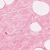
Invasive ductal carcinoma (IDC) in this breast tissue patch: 0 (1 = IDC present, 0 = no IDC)